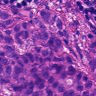
Metastatic tissue present: yes